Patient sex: M
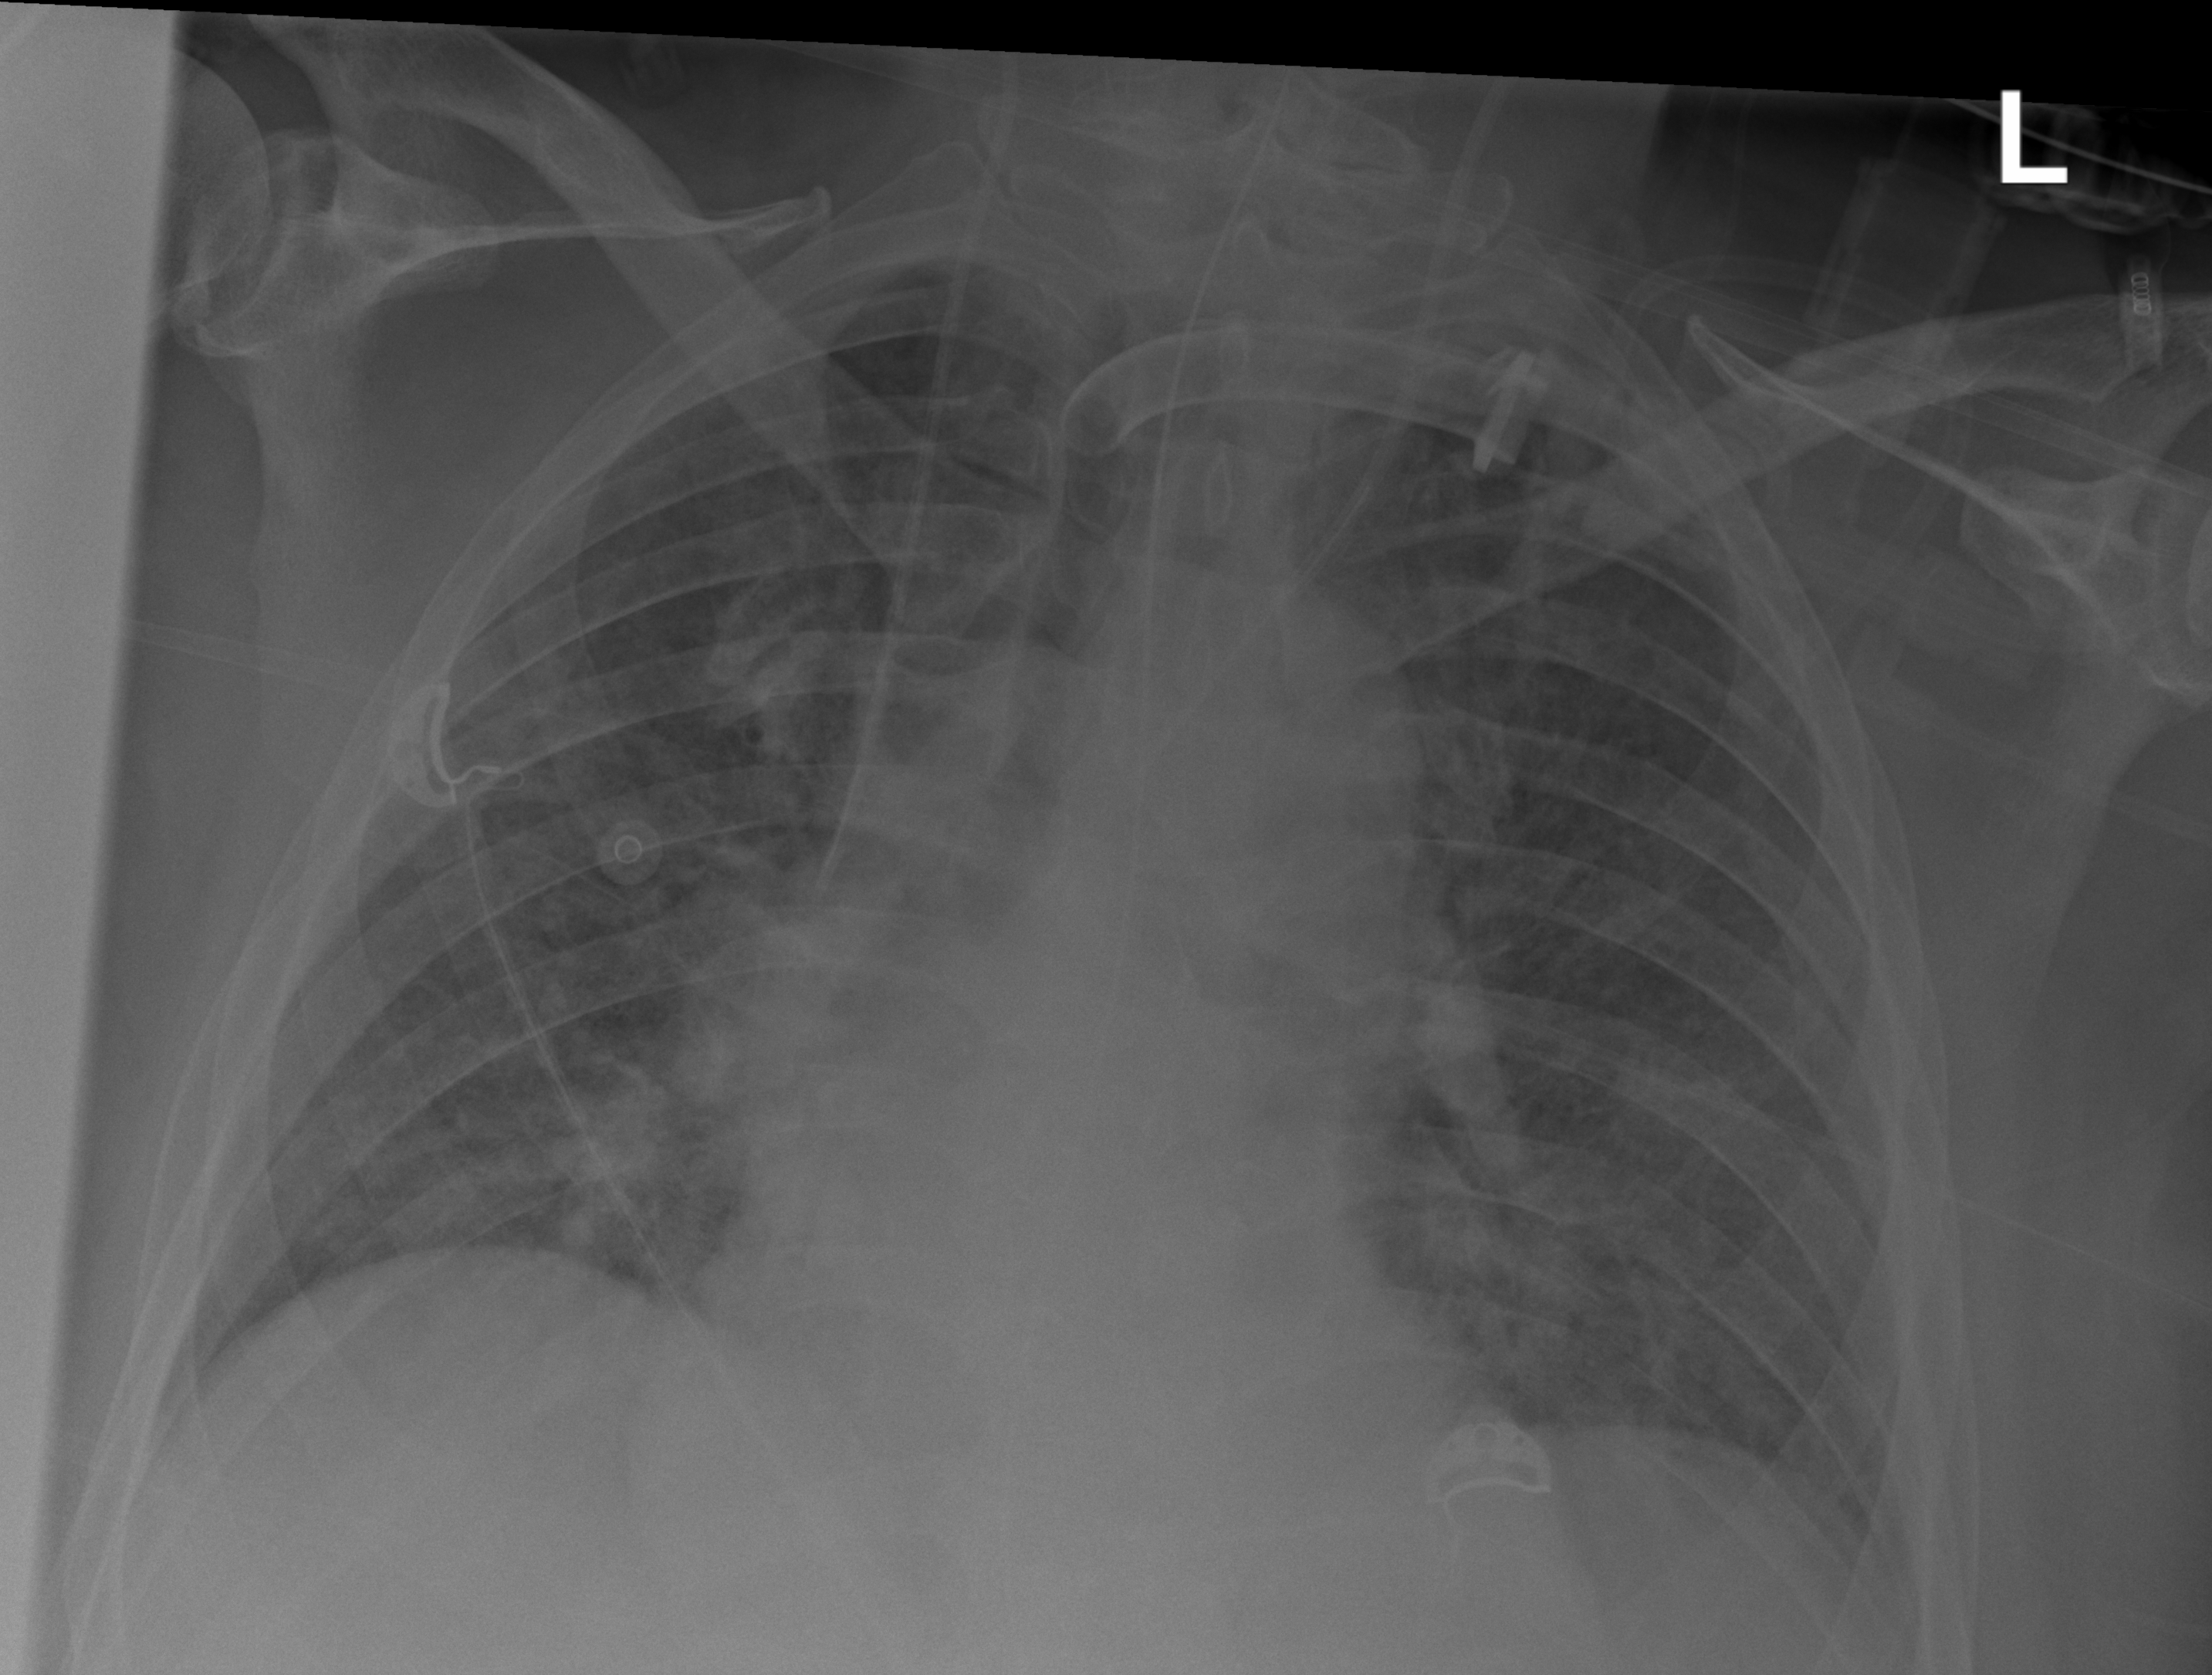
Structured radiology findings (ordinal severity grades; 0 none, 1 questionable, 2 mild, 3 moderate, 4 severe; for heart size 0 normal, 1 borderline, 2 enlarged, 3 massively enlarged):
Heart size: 1
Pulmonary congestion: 2
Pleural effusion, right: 0
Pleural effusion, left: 0
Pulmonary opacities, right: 3
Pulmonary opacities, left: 3
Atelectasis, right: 2
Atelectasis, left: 2